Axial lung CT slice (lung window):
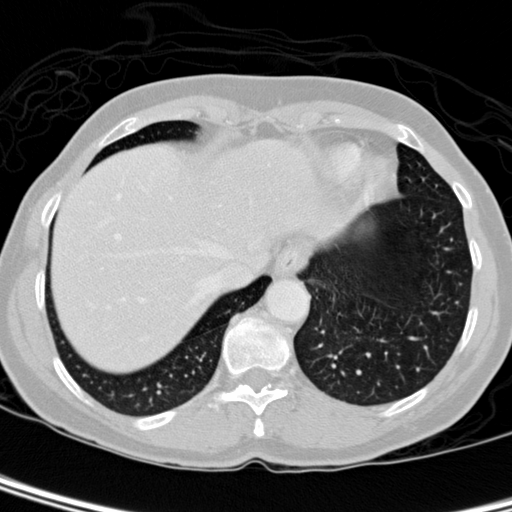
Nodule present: no